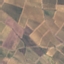
Land use / land cover class: PermanentCrop